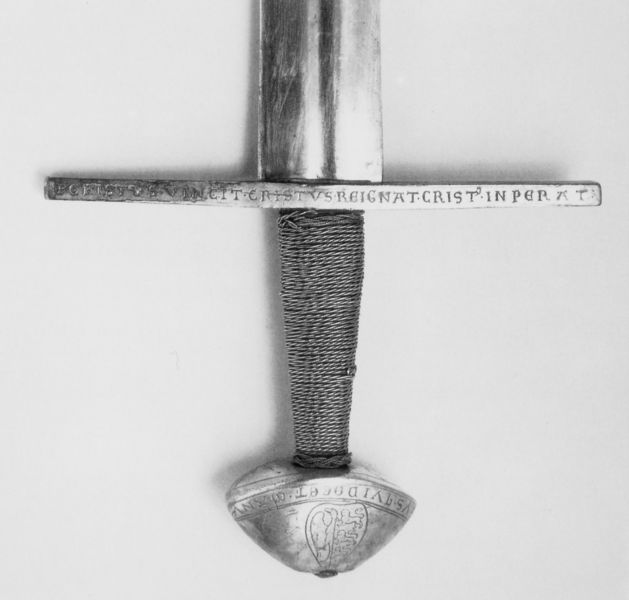
Titel: Griff des (erhobenen) Reichsschwertes mit dem eingravierten Wappen Kaiser Ottos IV. auf dem Knauf.
Institution: Wien, Kunsthistorisches Museum
Schlagwörter: adler, weiß, grau, schwarz, band, schneide, silber, signatur, schnur, schrift, krieg, könig, detail, inschrift, glanz, glänzend, metall, faden, kordel, edel, foto, fotografie, photographie, griff, schwarzweiß, schwert, text, buchstaben, waffe, herrscher, gravur, heft, photo, wappen, knauf, christus, mittelalter, löwe, fotographie, stahl, objekt, gewickelt, latein, scharf, christ, rex, karolinger, umwickelt, schwertknauf, graffur, gewicklt, realie, metallfaden